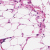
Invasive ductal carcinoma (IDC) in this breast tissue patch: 0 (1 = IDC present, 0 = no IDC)